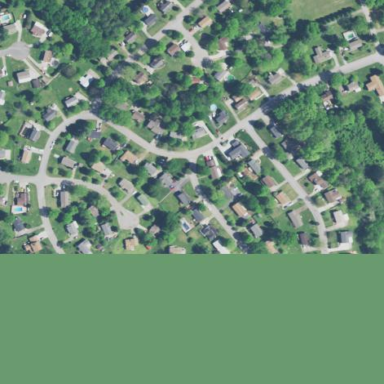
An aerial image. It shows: Single-family residential area.